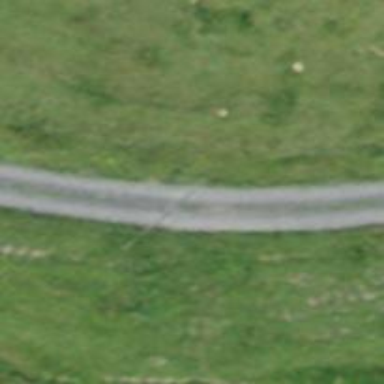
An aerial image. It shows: Gravel track with grade 2 tracktype.